Aerial crown-view tile of a tropical tree (Barro Colorado Island, Panama), acquired 20240611:
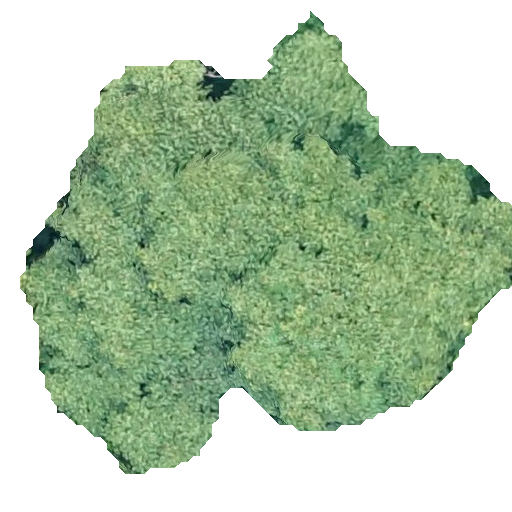
Species: Tachigali panamensis
GBIF accepted scientific name: Tachigali panamensis
Crown area: 225.532 m²